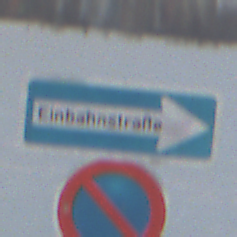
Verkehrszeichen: EinbahnstrasseRechtsweisend
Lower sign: EingeschraenktesHalteverbot
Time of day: SunriseSunset
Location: Outdoor (Nature)
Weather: PartlyCloudy
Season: NotSpecified
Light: Natural